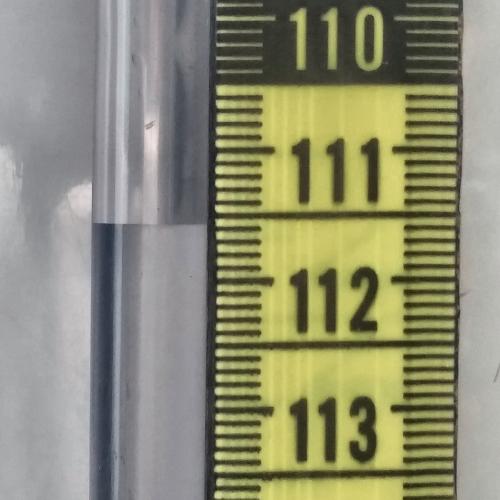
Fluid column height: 111.6 cm